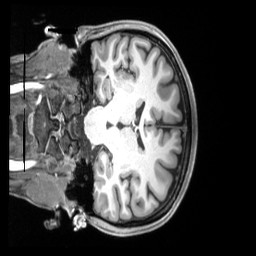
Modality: T1w
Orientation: coronal
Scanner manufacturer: siemens
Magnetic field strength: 3 T
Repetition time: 2.5 s
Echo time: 0.00218 s